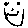
Label: smiley face